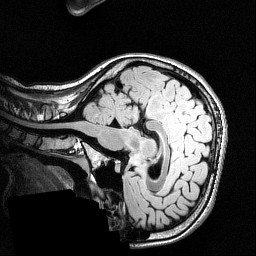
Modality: FLAIR
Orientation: sagittal
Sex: female
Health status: ill
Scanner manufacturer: siemens
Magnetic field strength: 3 T
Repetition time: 7 s
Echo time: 0.372 s